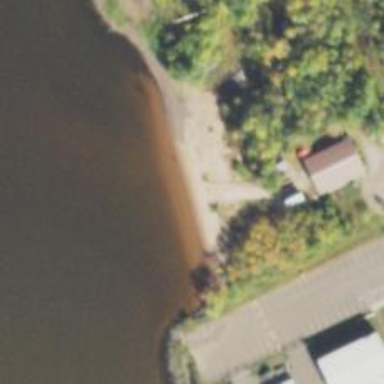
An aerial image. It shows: Slipway on leisure land.